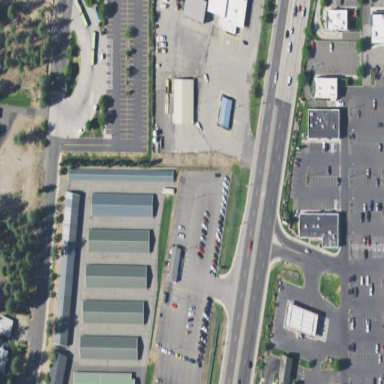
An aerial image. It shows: Retail area with car shop.